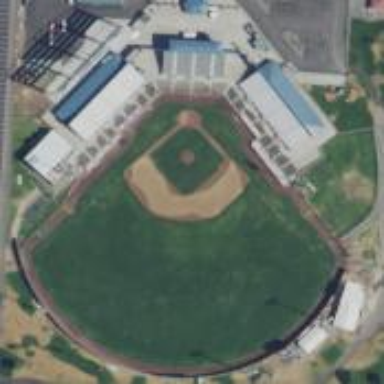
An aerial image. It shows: Baseball stadium for leisure land sports.